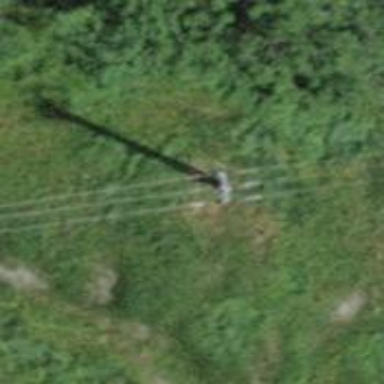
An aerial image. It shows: Power pole.